Current action and preconditions to check: trajectory_clear

Your task: For each precondition in the list above, predict whether it will hold at this action.

Consider the current scene as observed from the mobile robot's camera, and analyze the predicted future states of all dynamic agents (e.g., people, animals, vehicles, or any moving entities) within the NEXT SECOND.

IMPORTANT: Only answer "very likely" if you are absolutely certain—based on strong, clear evidence—that a dynamic agent will violate the precondition in the predicted future state. Do NOT answer "very likely" for unlikely, ambiguous, or low-probability risks.

Ask yourself for each precondition: Is there a high probability, with clear and convincing evidence, that the predicted future states of any dynamic agent will interfere with the predicted future state of the currently executing action within the NEXT SECOND, causing that precondition to fail?

Assess the risk level based on these predictions. Use "likely" or "very likely" if motions create a clear risk of interference.

Use "neutral" or "improbable" if agents are nearby but their predicted paths are clearly diverging or non-conflicting.

Failure Risk Categories: "very improbable", "improbable", "neutral", "likely", "very likely"

Answer Format: Output ONLY the probability_of_failure value from these categories: "very improbable", "improbable", "neutral", "likely", "very likely"

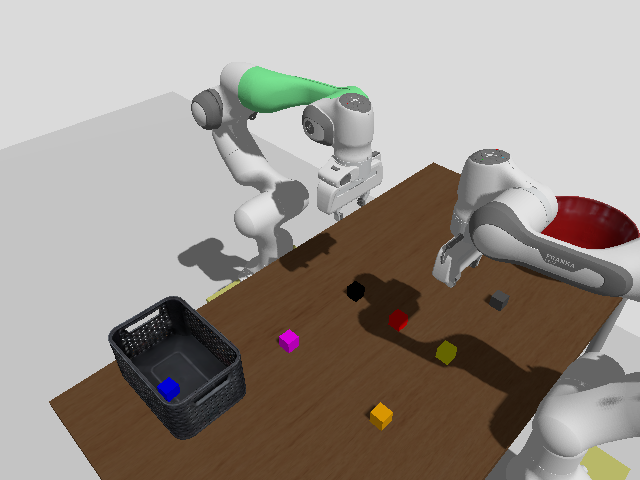

Answer: very improbable